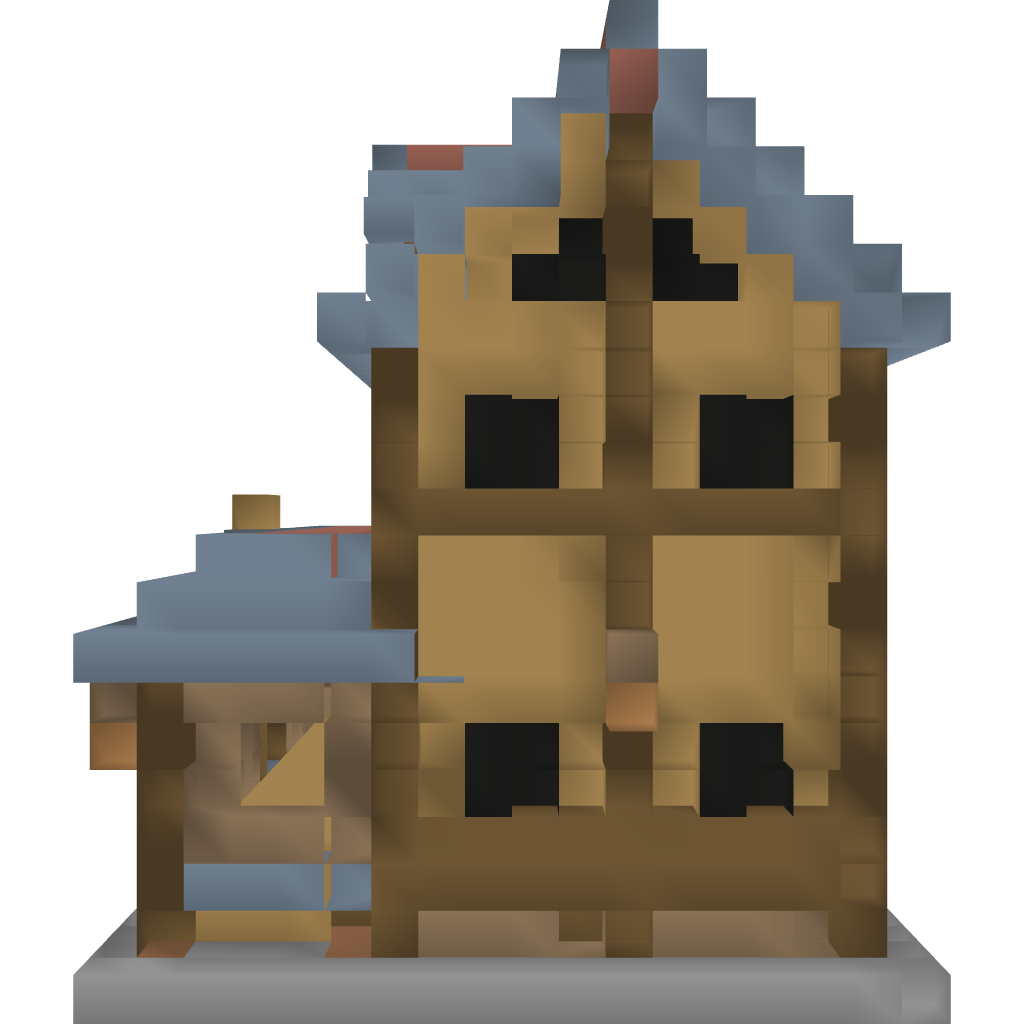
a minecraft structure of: Farm House for 1.6.0+